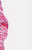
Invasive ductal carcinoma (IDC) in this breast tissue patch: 0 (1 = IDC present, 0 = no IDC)